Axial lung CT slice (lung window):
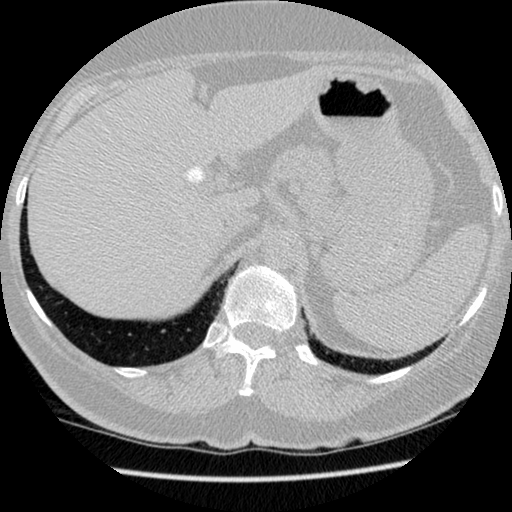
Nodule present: no